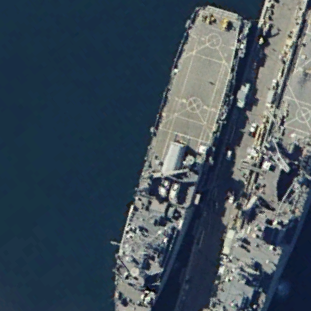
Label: combat